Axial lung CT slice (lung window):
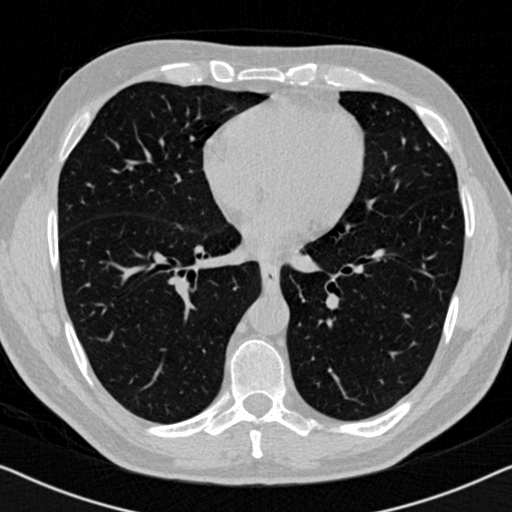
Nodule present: no